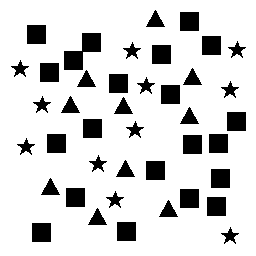
Squares: 21
Triangles: 10
Stars: 11
Total shapes: 42